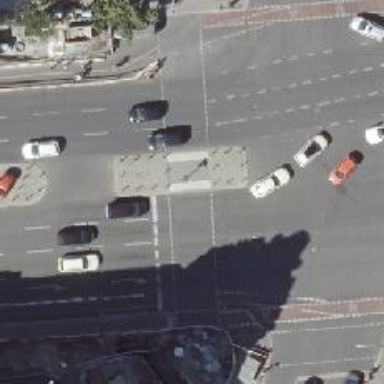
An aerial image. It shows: Traffic island located on footway.